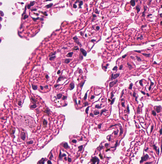
Tumor epithelial tissue: no
Tumor-associated stroma tissue: no
Normal tissue: yes